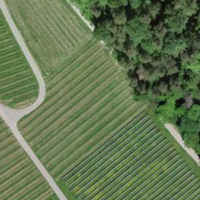
EUNIS habitat code: 40
Species observed at this site:
Leucanthemum vulgare